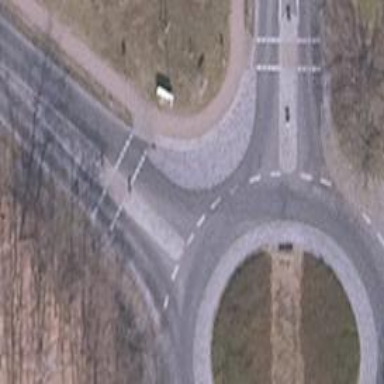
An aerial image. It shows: Unclassified road with left sidewalk and cycle track on the left.